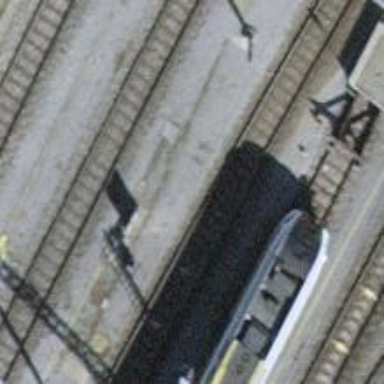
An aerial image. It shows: Main railway line with electrified contact lines. It includes siding for servicing.